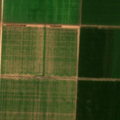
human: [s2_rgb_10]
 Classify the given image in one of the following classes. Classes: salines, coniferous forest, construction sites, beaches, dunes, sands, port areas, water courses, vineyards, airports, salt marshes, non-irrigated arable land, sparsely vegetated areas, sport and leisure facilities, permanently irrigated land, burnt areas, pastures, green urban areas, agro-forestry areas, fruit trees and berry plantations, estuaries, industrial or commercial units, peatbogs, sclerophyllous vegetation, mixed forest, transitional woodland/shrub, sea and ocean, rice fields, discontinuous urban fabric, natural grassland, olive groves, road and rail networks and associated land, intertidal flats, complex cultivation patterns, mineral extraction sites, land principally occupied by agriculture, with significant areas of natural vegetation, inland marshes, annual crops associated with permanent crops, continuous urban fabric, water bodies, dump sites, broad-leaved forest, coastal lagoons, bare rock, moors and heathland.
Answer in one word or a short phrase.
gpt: non-irrigated arable land